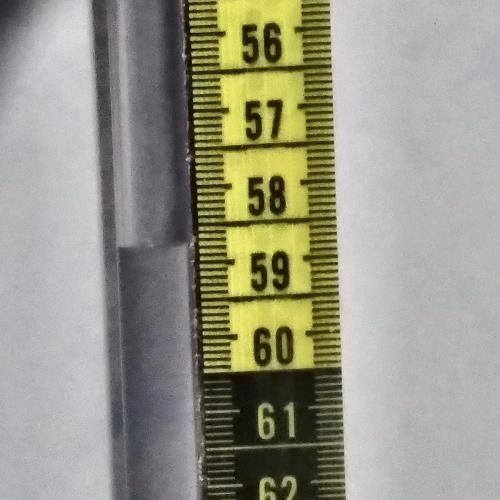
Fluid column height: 58.8 cm